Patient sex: F
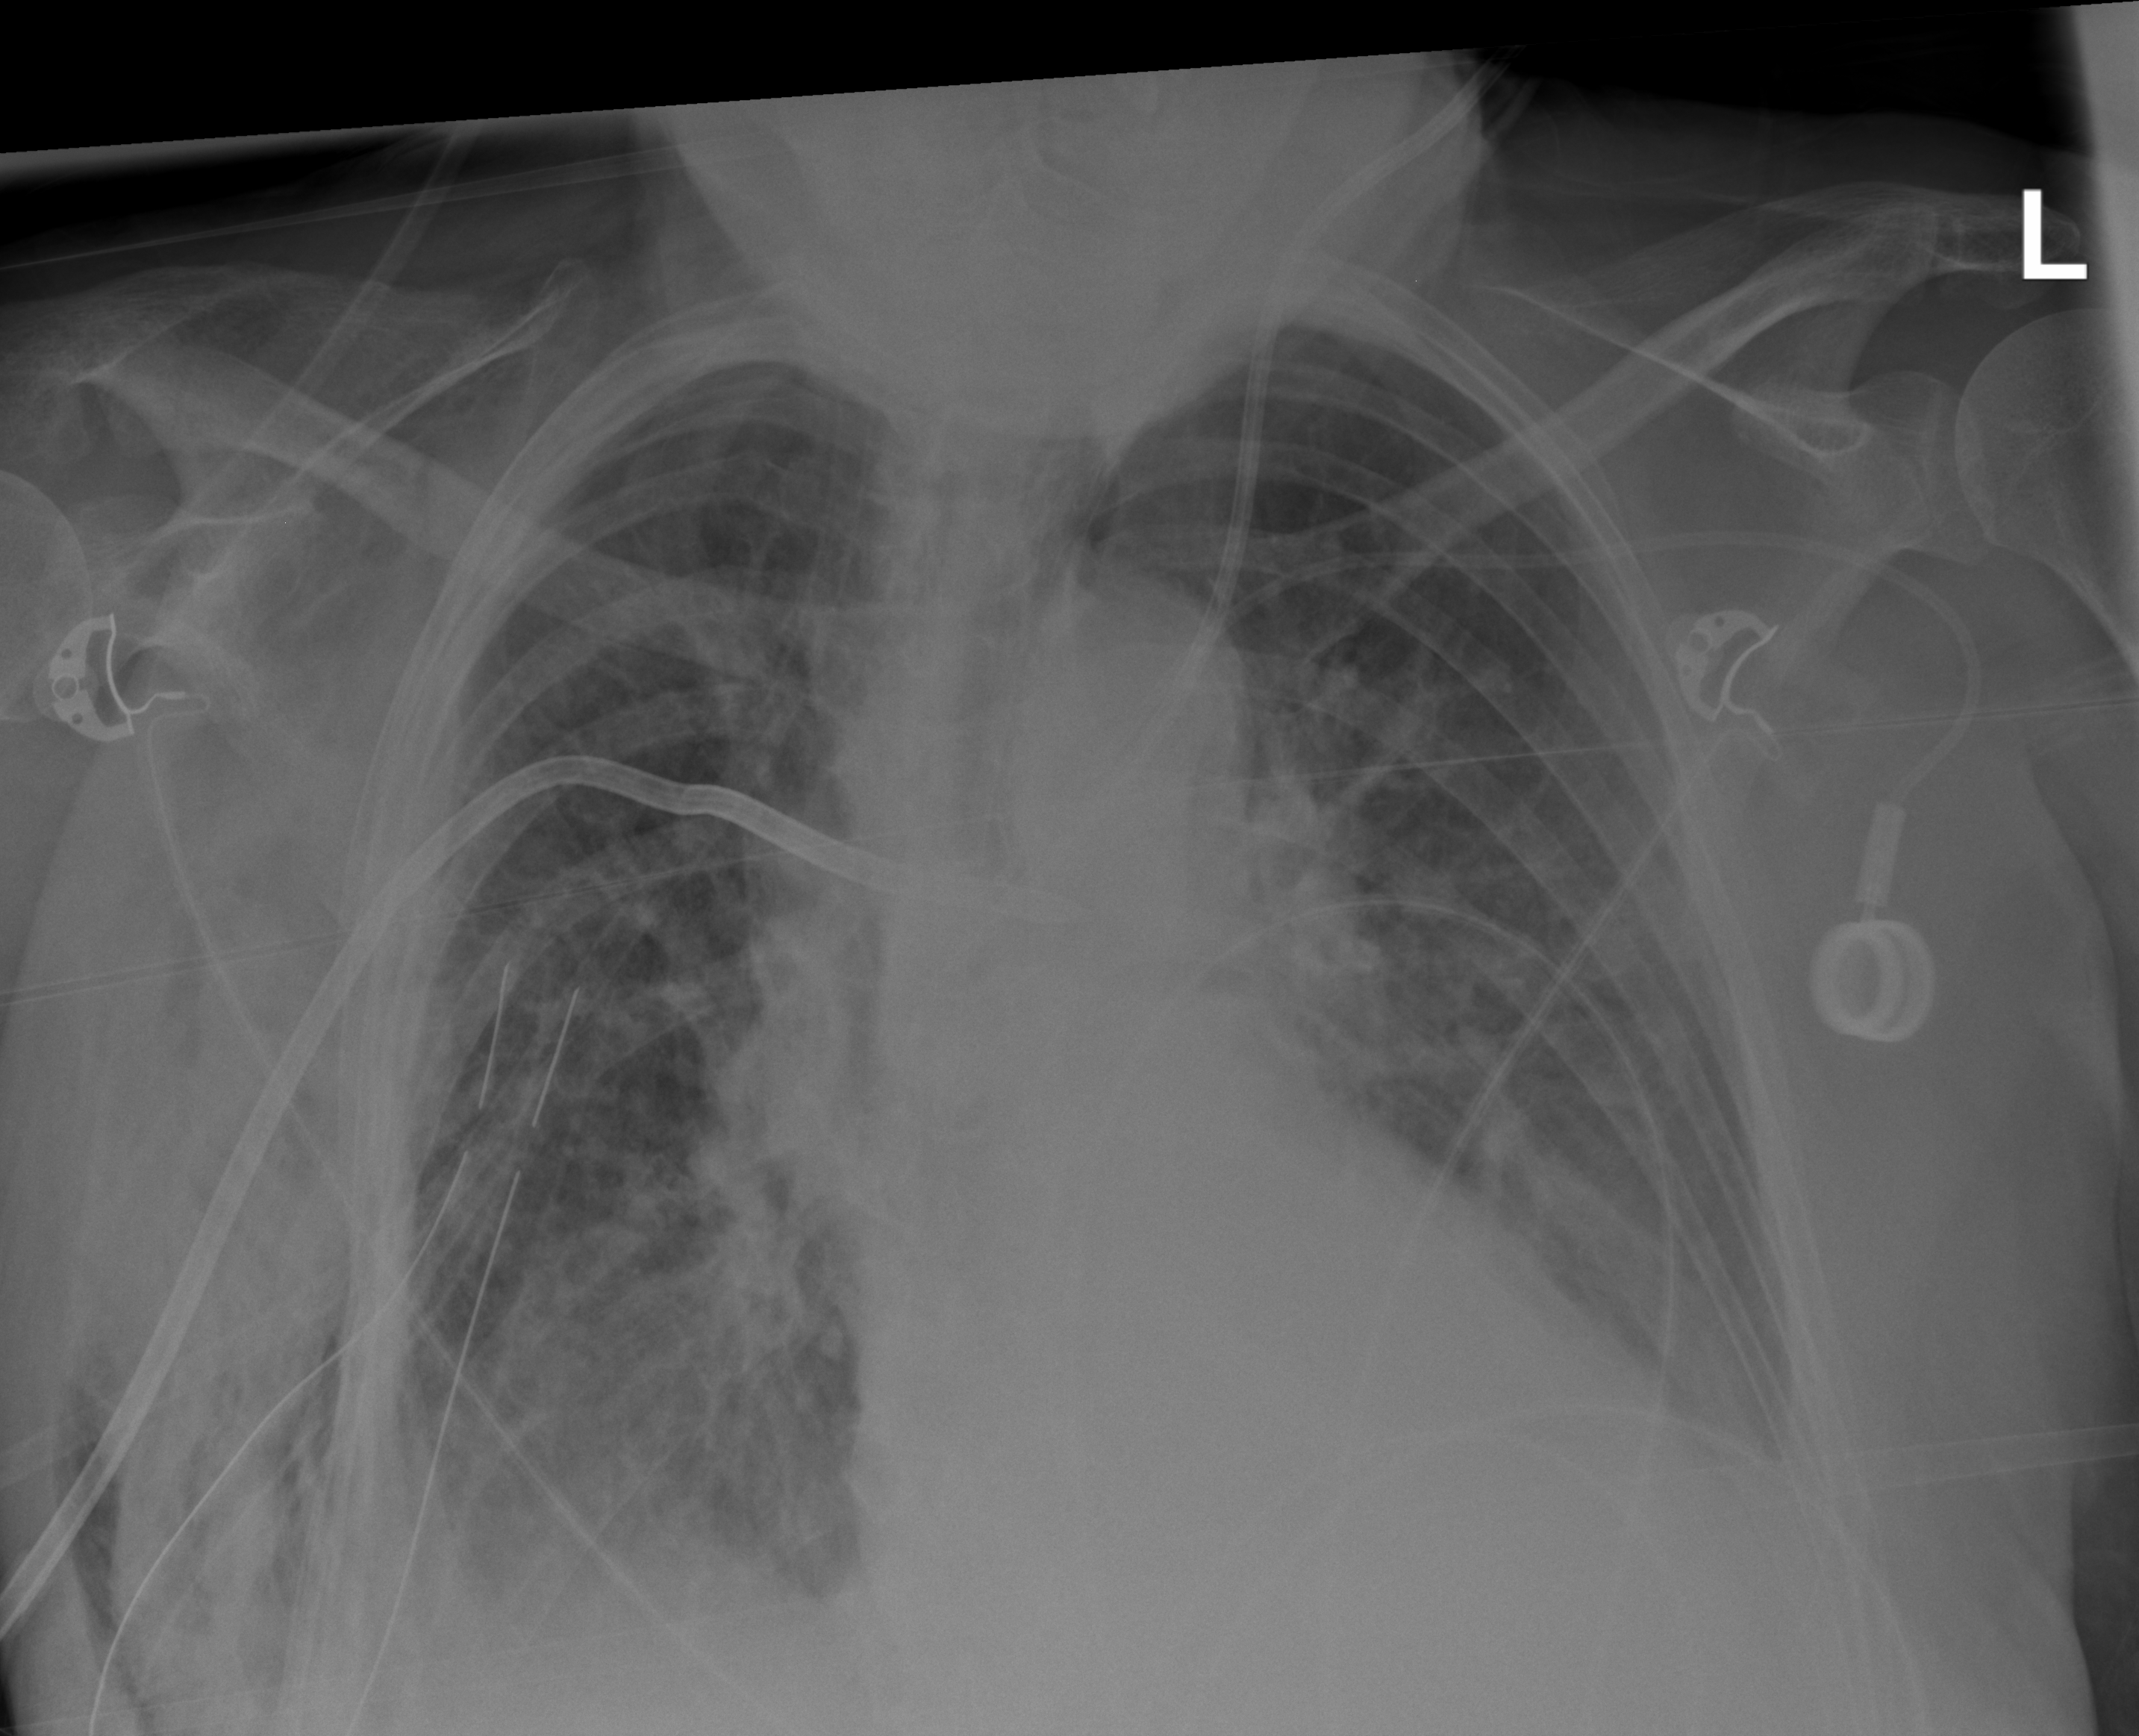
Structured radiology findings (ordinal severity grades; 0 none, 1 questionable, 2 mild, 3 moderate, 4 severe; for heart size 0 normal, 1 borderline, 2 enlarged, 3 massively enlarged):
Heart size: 1
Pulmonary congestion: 0
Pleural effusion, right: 1
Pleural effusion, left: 2
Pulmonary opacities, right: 2
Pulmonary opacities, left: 1
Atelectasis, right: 2
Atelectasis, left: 2